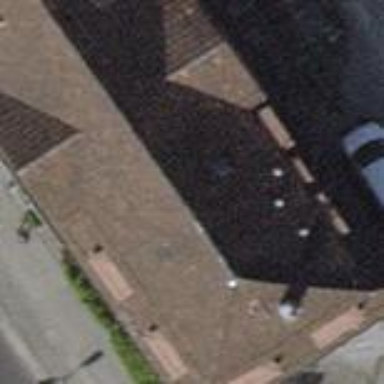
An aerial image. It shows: Hipped roof on apartment building.